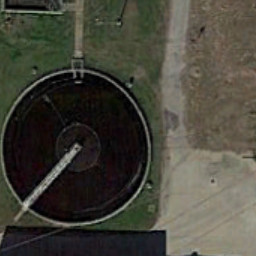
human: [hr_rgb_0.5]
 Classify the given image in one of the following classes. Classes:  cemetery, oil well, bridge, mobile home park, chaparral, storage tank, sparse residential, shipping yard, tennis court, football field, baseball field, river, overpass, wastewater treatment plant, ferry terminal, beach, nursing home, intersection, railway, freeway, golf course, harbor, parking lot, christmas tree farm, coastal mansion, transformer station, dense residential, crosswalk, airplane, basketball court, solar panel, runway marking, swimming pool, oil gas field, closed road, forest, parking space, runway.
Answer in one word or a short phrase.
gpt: wastewater treatment plant